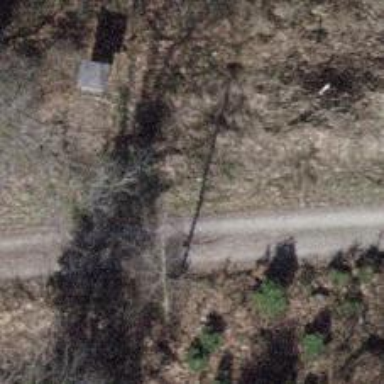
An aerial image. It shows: Gravel track with grade4 track type.